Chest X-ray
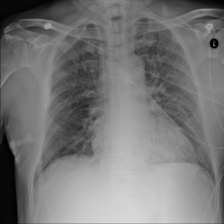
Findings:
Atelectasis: negative
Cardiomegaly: negative
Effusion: negative
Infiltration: negative
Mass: negative
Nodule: negative
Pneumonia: negative
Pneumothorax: negative
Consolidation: negative
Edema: negative
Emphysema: negative
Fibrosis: negative
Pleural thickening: negative
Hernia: negative